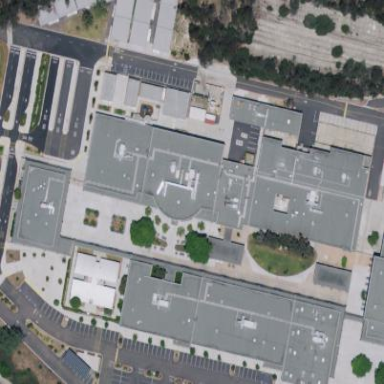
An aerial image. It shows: Education building.